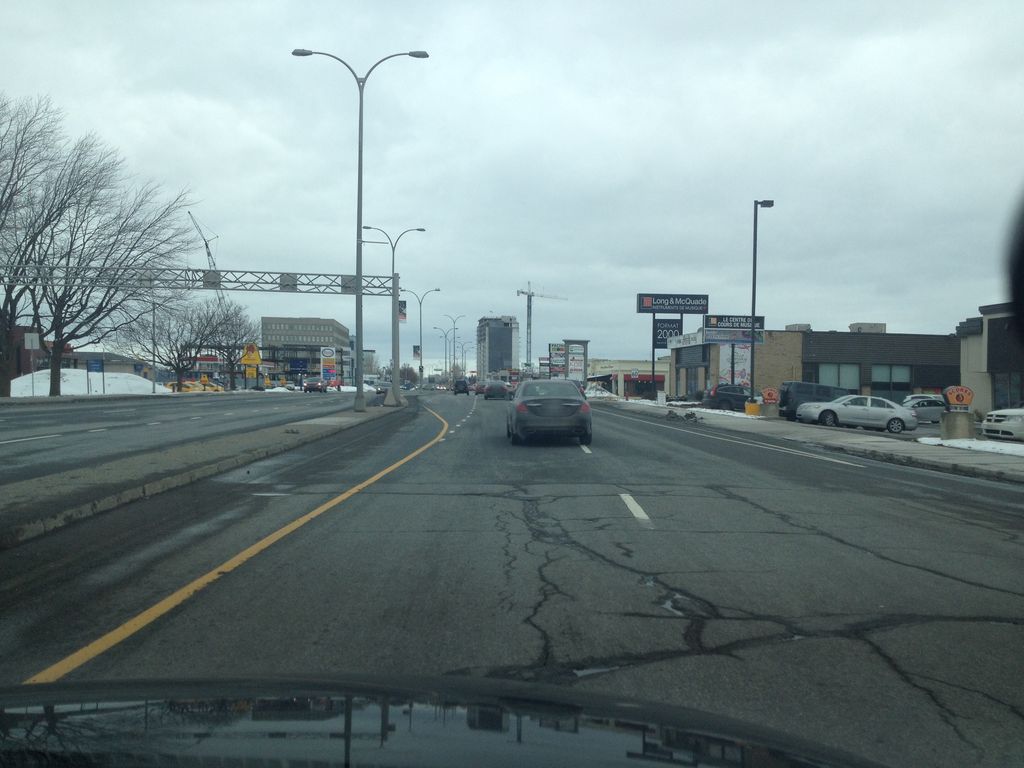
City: montreal